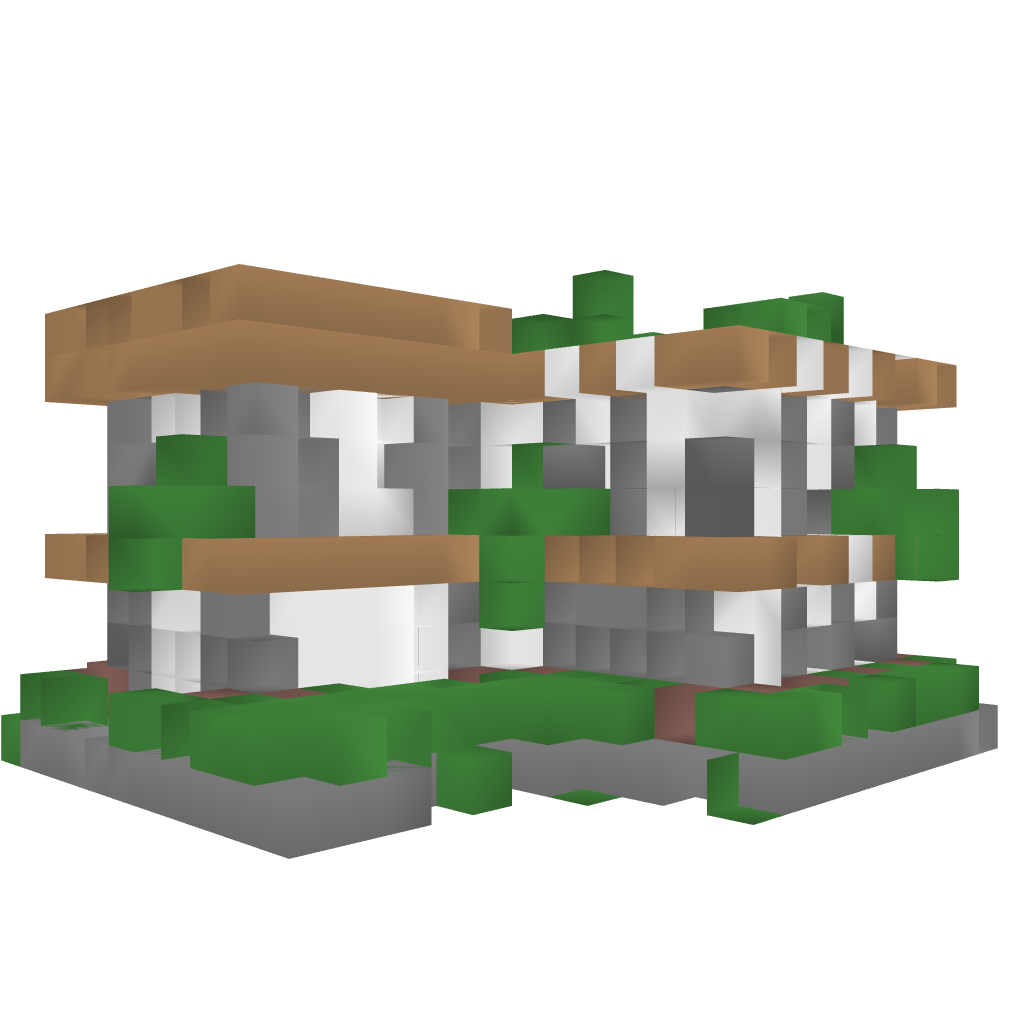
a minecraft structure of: Little Modern wood House good quality